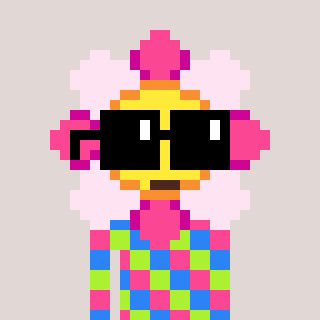
a pixel art character with square black sunglasses, a flower-shaped head and a peachy-colored body on a warm background